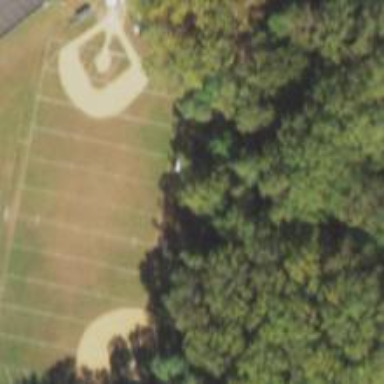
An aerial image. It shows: Baseball pitch for leisure and sports activities.